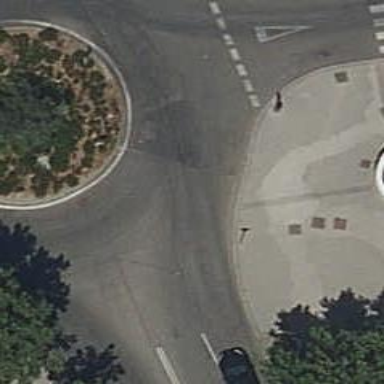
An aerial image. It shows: Tertiary road with asphalt surface leading to roundabout.